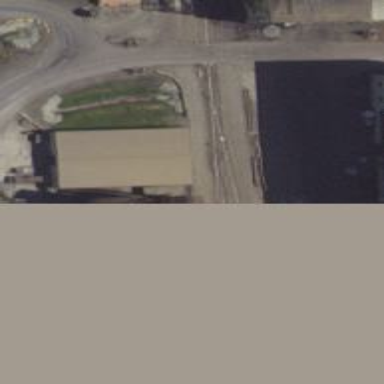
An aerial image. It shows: Rail spur service.